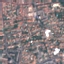
Label: Residential